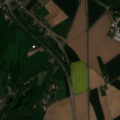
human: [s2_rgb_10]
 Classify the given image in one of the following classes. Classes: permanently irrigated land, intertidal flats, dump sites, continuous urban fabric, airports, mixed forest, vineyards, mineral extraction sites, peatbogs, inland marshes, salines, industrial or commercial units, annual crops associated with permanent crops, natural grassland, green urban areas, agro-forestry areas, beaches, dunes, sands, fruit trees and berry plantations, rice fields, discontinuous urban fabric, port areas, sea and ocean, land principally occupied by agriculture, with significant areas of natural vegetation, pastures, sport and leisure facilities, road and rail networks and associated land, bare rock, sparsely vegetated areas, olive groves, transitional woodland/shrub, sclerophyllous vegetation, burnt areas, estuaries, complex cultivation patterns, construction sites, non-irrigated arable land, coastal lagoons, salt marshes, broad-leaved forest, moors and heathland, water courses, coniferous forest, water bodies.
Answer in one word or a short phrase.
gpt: discontinuous urban fabric, road and rail networks and associated land, non-irrigated arable land, pastures, land principally occupied by agriculture, with significant areas of natural vegetation